Question: How do I add a cocoa touch static library as a subproject to an application project in Xcode 4 (4.5 in this case)?
I have seen lots of screenshots that show a full project nested inside another project. However, whenever I follow the tutorials I just get a single .xcodeproj file inside my project, not a whole project (with it's own project and target etc).

I've tried to create a workspace too - but still no luck. What am I doing wrong? I've seen many questions on SO that seem to be similar but nothing that has helped me resolve this.
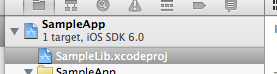
Answer: I had tried dragging in from Finder and it seemed to work for apps but not libs. @Eiko got it in the comments to another answer... It was because the project was open elsewhere at the time. If I goto File > Close Project (on the original library project in xcode) and then drag in from Finder it works.